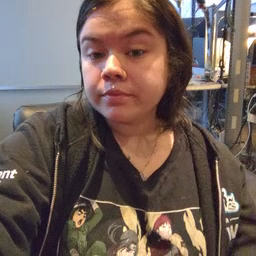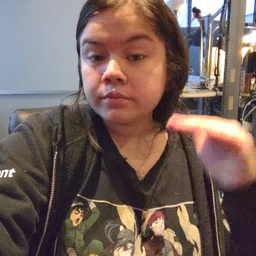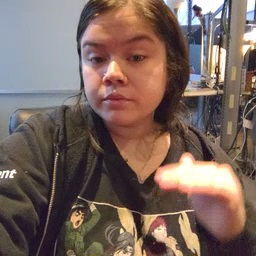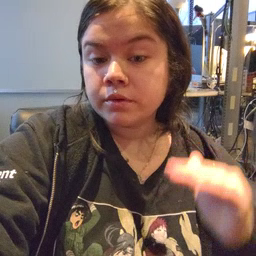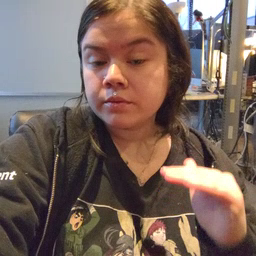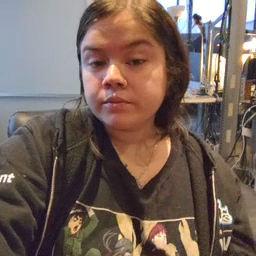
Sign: child